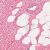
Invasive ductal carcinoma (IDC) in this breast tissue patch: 0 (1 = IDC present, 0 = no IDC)